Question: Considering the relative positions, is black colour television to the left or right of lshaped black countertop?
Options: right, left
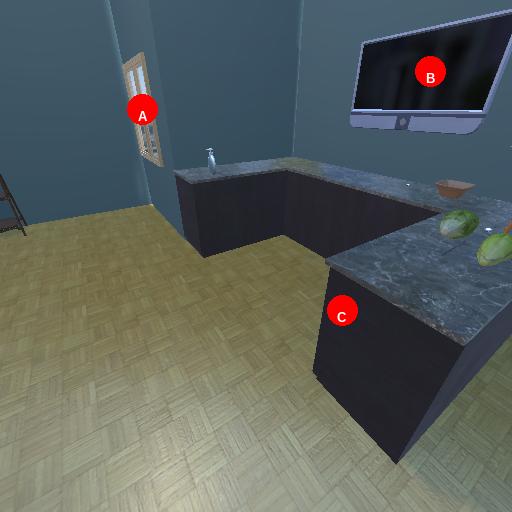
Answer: right